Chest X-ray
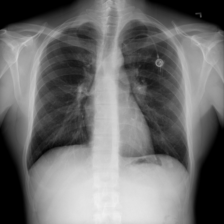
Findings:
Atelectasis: negative
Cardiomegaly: negative
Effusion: negative
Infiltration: negative
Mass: negative
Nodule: negative
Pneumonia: negative
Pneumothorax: negative
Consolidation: negative
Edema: negative
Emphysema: negative
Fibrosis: negative
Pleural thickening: negative
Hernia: negative